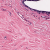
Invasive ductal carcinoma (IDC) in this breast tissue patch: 0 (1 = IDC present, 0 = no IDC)